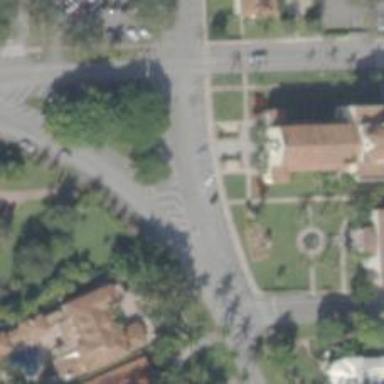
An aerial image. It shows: Residential road with sidewalk on the left.